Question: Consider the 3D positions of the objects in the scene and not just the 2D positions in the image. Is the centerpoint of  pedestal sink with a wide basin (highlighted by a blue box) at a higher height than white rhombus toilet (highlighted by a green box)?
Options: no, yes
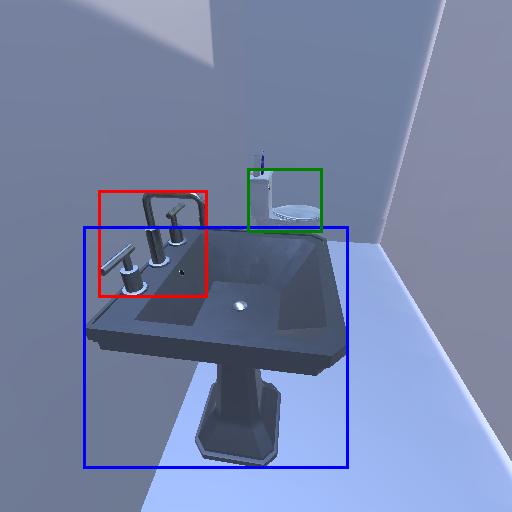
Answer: no